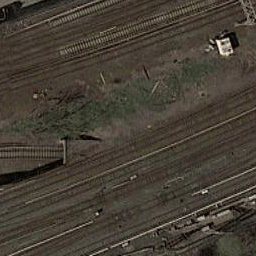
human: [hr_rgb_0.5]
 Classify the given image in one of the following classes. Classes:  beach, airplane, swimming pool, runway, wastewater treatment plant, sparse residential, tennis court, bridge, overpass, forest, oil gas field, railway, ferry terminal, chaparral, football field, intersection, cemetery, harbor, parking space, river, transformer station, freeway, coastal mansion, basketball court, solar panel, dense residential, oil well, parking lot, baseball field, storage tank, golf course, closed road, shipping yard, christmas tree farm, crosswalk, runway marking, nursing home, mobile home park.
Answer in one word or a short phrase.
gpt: railway